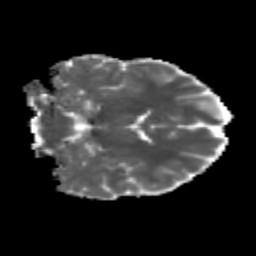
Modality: MD
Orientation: coronal
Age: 21
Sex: male
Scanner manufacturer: siemens
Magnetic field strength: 3 T
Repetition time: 3.5 s
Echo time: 0.113 s